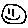
Label: smiley face